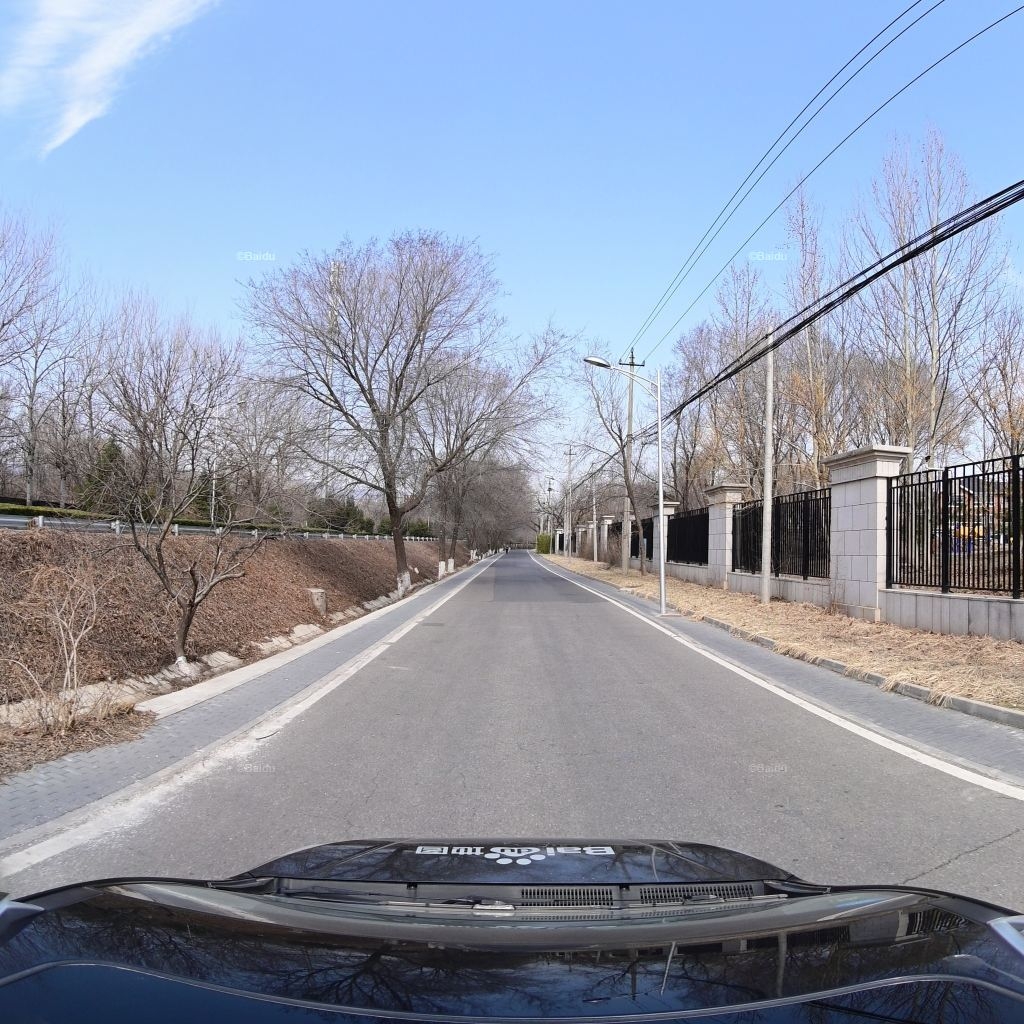
Region: Haidian
Road damage annotations: transverse crack, longitudinal crack